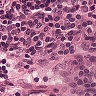
Metastatic tissue present: no